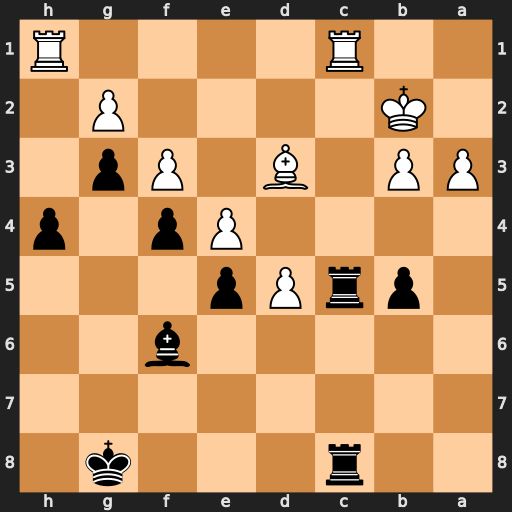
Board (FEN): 2r3k1/8/5b2/1prPp3/4Pp1p/PP1B1Pp1/1K4P1/2R4R
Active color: b
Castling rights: -
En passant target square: -
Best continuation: Rxc1 Rxc1 Rxc1 Kxc1 h3 gxh3 g2